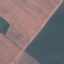
Land use / land cover: AnnualCrop